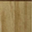
Piece: xx